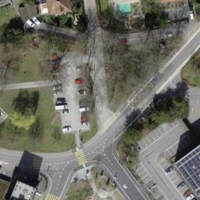
EUNIS habitat code: 54
Species observed at this site:
Tanacetum vulgare
Dianthus armeria